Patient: sex M, age 30
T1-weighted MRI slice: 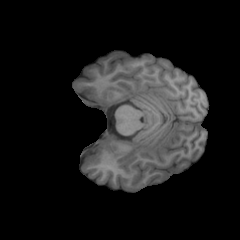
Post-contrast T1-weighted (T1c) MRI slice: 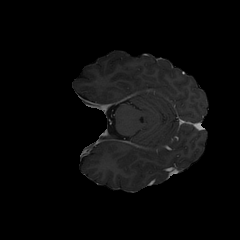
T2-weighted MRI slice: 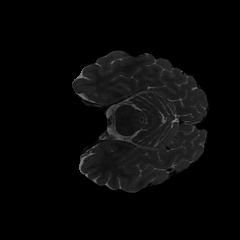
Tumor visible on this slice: no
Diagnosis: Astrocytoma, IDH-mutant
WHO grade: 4